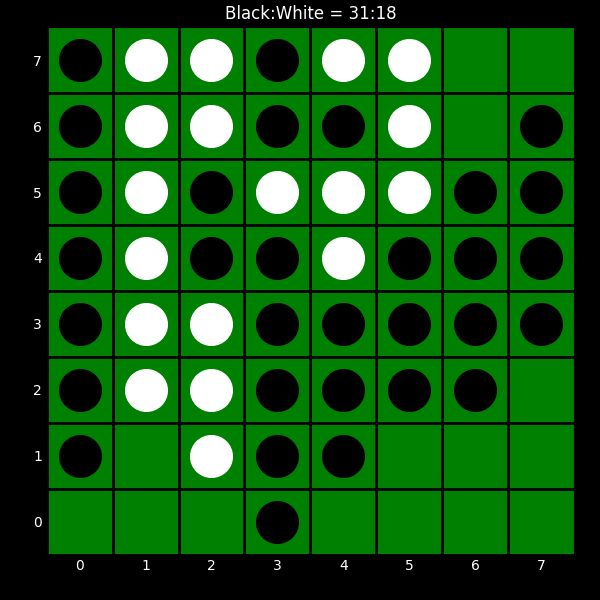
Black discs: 31
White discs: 18